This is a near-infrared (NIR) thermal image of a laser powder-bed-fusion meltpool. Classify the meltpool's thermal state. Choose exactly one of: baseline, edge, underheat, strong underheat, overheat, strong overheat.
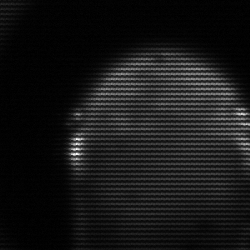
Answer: edge